Field crop: maize
Growth stage: 1
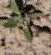
Species: atriplex